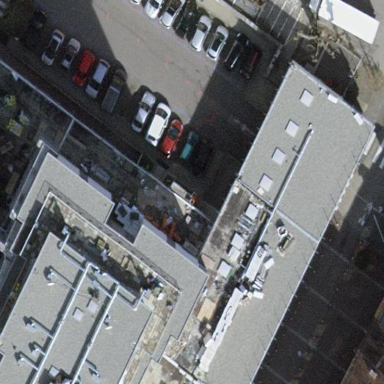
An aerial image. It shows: Building with flat concrete roof.